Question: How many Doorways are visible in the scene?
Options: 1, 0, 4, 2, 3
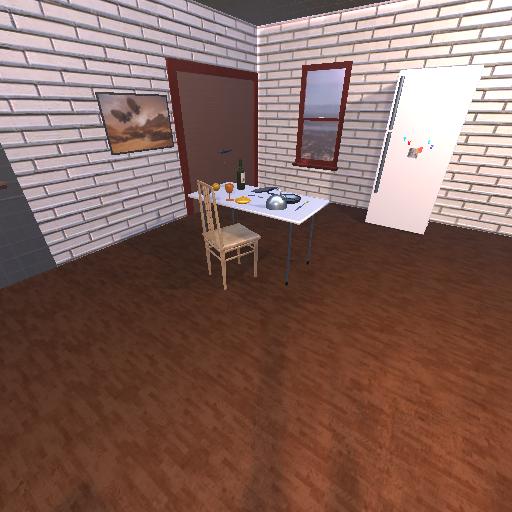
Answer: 1